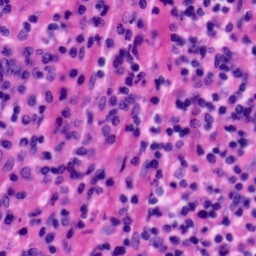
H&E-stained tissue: Tonsil